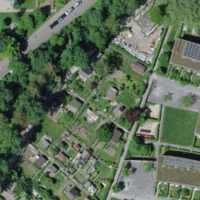
EUNIS habitat code: 53
Species observed at this site:
Myathropa florea
Coreus marginatus
Regulus ignicapilla